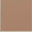
Piece: xx